Question: I have a display container with a flexible width which contains 'li' items that float left.
There are margins set so the 'li' elements form a grid.
: How can I set the last 'li' on the right to have 'margin-right:0'
so that the grid can be lined up perfectly against the back drop?

I have a <URL>, and my code right now is as follows:
:
'''
html, body{margin:0; padding:0; }
.topNav { left:0; right:0; position:absolute; top:0px;
margin:0 30px 0 30px; text-align:center; height:100px; background-color:grey;
}
.content { margin:130px 30px 0 30px; padding:0; background-color:#999; display:block; float:left; }
.content li{ width:180px; height:280px; background-color:#333; float:left; list-style:none;
/* margin:0 0 20px 20px; */
margin:0 20px 20px 0;
}
.last{clear:both; width:10px; height:10px; background-color:#999;}
'''
:
'''
<div class="topNav">
</div>
<ul class='content'>
<li></li>
<li></li>
<li></li>
<li></li>
<li></li>
<li></li>
<li></li>
<li></li>
<li></li>
<li></li>
<li></li>
<li></li>
<li></li>
<li></li>
<li></li>
<li></li>
<li></li>
<div class='last'></div>
</ul>
'''
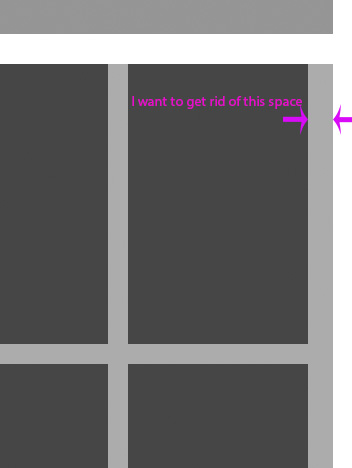
Answer: <URL>
One of the solutions is to use both 'left' and 'right' margin for your 'li's.
Change the 'margin' of your 'content' to this:
'''
.content { margin: 130px 20px 0 20px; }
'''
Note that I reduce it from '30' to '20'. Now set the 'margin' of 'li' to this:
'''
.content li { margin: 0 10px 20px 10px; }
'''
Note that instead of adding '20' margin to 'left' or 'right', I added '10' to each.
---
## Background
If you want to keep the background of your 'content', you must change your markup:
'''
<div class="ul-container">
<div class="bg"></div>
<ul class='content'>
<li></li>
<!-- more list item -->
<li class='last'></li>
</ul>
</div>
'''
Then add this rules in CSS:
'''
.content { position: relative; }
.ul-container .bg {
position: absolute;
top: 0;
left: 30px;
right: 30px;
bottom: 0;
background: yellow;
}
'''
<URL>